Interaction volume radius: 5 \u00c5
Interaction volume height: 45 \u00c5
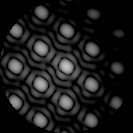
Disorder parameter: 0.01475